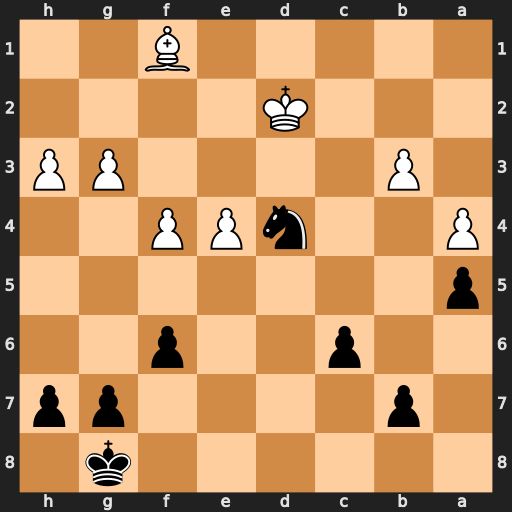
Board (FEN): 6k1/1p4pp/2p2p2/p7/P2nPP2/1P4PP/3K4/5B2
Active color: b
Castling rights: -
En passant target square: -
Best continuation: Nxb3+ Kc3 Nc5